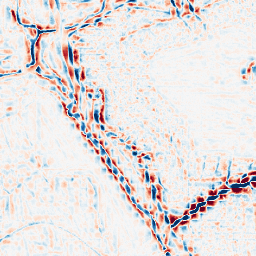
Category: wavelet
Decomposition family: wavelet_biorthogonal
Decomposition parameters: wavelet: bior2.4
level: 3
Upsampling method: sinc_blackman
Upsampling parameters: scale: 8
kernel_size: 16
Upsampling scale: 8